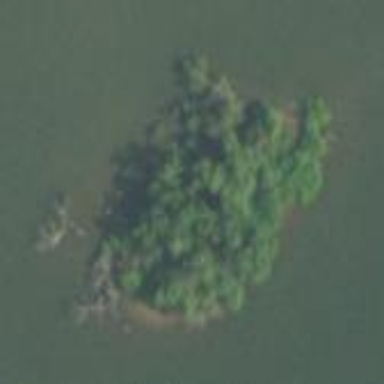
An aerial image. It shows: Islet.